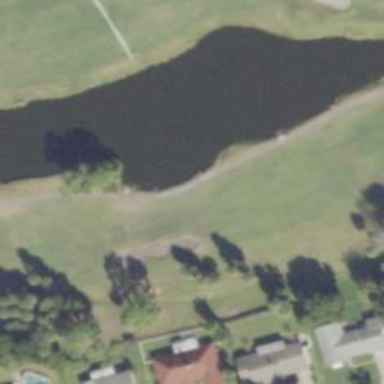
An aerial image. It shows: View of golf hole.